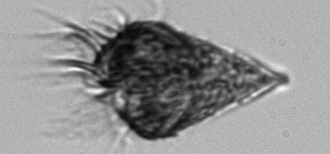
Label: Strombidium_wulffi